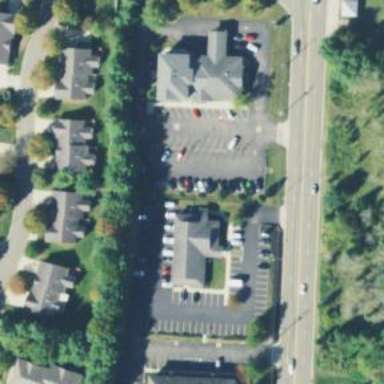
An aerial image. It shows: Healthcare clinic.